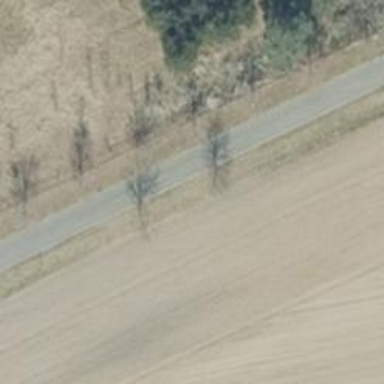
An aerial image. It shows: Avenue lined with broadleaved deciduous trees.